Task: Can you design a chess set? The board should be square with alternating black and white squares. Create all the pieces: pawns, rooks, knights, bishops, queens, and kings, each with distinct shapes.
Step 5136:
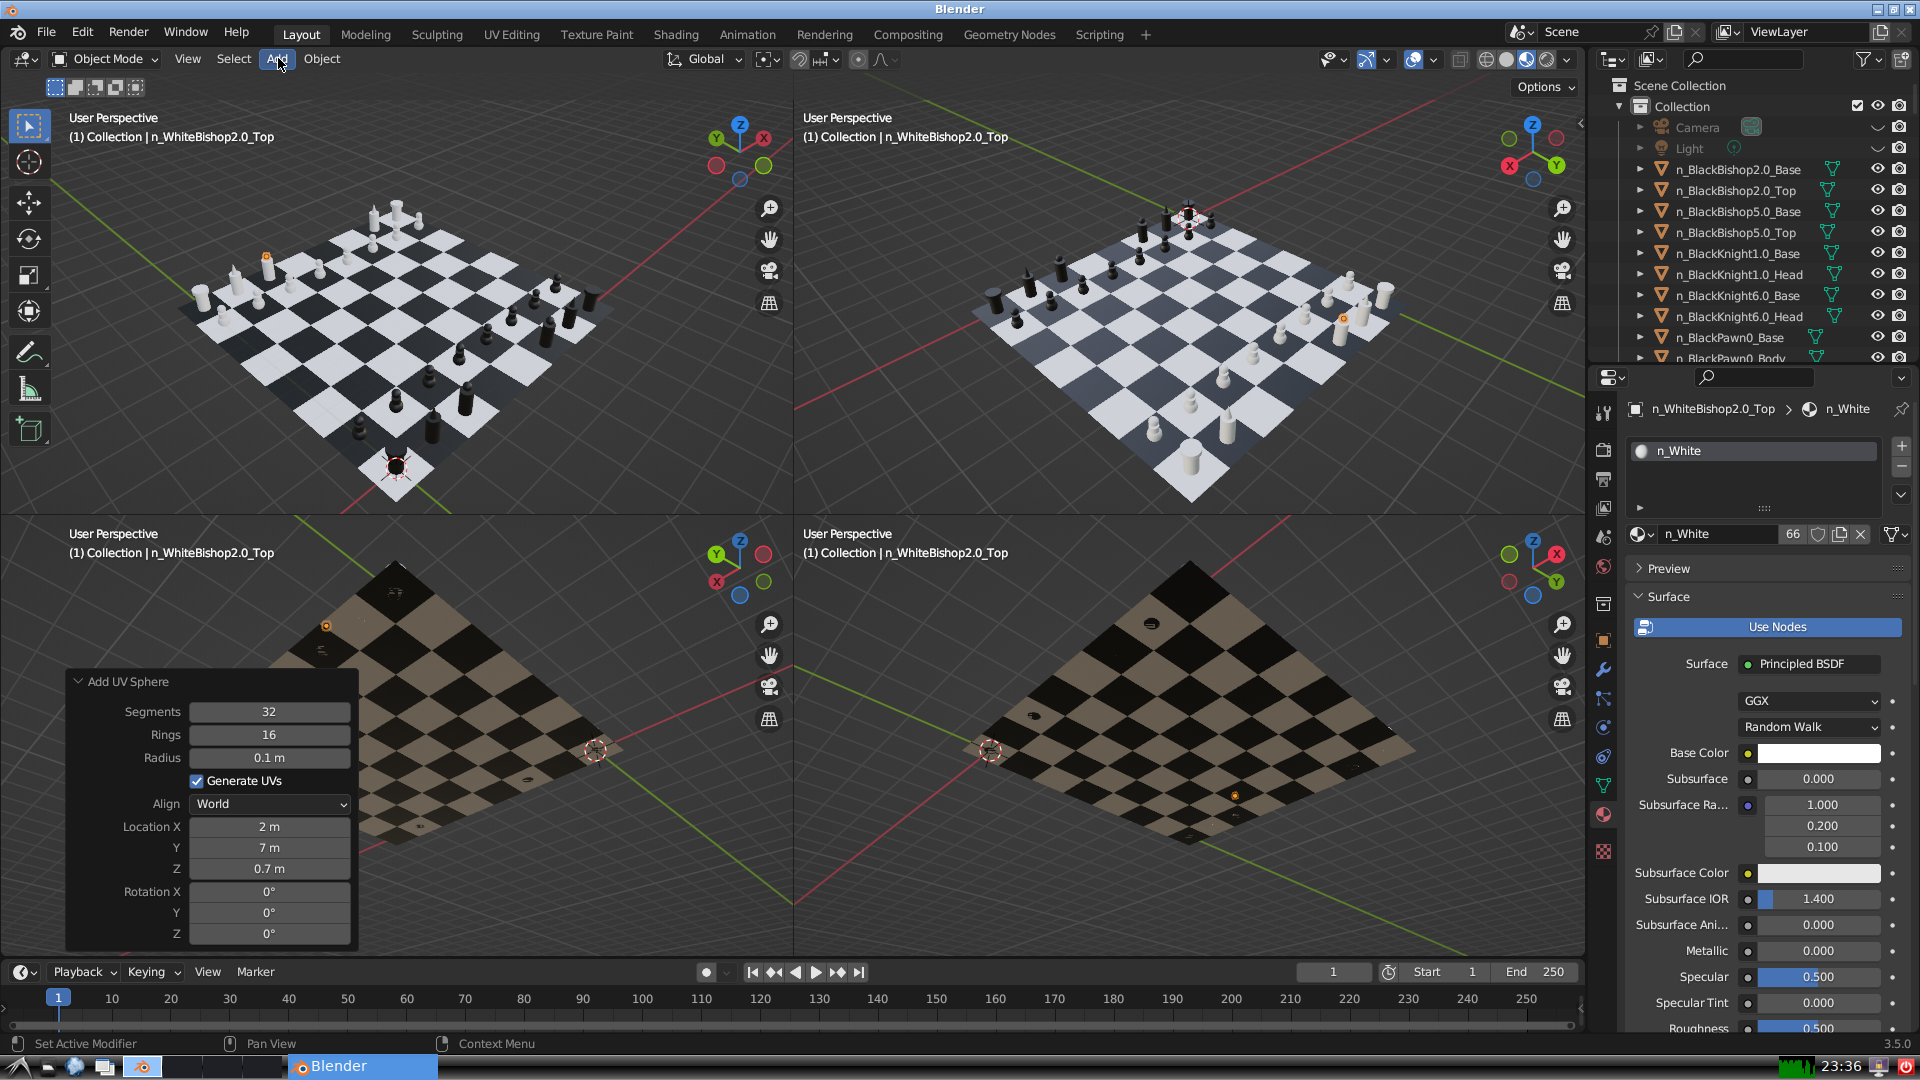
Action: click: no